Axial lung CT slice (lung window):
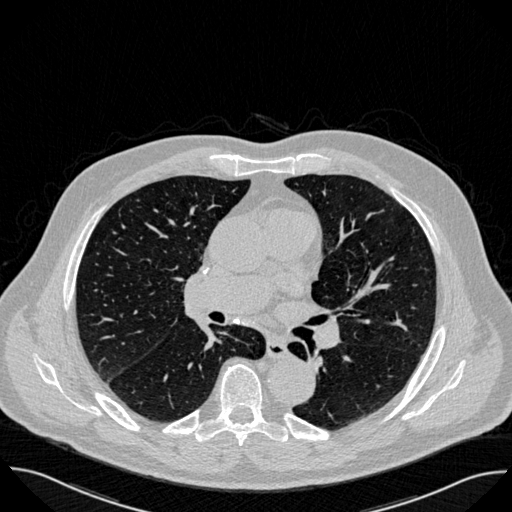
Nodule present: no